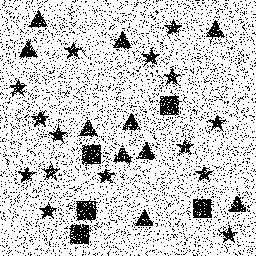
Squares: 5
Triangles: 10
Stars: 15
Total shapes: 30